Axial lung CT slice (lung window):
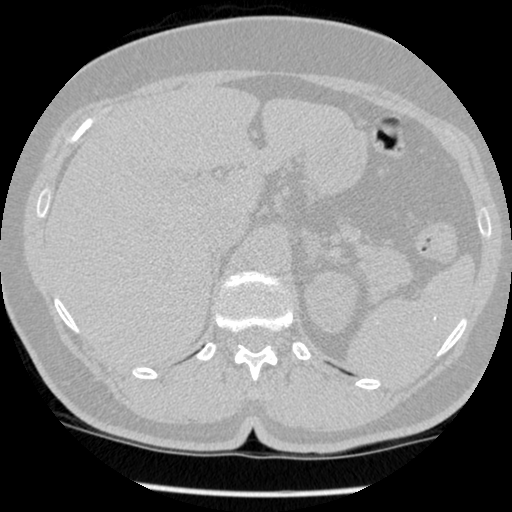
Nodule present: no